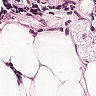
Metastatic tissue present: yes